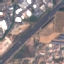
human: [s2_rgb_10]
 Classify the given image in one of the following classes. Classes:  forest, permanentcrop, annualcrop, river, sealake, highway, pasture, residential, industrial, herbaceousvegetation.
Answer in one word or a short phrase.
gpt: Highway